Question: I have an application which is basically a plugin manager. This application should be able to deal with an arbitrary numbers of plugins which have the same interface but can behave differently.
To achieve this, the plugins have this class hierarchy:

In this minimal example each plugin has just two methods: 'getName' which returns a hardcoded string and 'geId' which returns a string stored in a text file which will be compiled into a resource file of each plugin.
The thing is: each plugin returns its hardcoded name. But the returned Id is the Id of the plugin in cases (see output).
Why is that? This is the code and the application output:
'''
############# Plugin load ok #############
"Plugin01"
"p01"
############# Plugin load ok #############
"Plugin02"
"p01"
############# ready #############
'''
'''
int main(int argc, char *argv[])
{
QCoreApplication a(argc, argv);
QDir dir(QCoreApplication::applicationDirPath());
foreach(QString fileName, dir.entryList(QDir::Files))
{
QPluginLoader pluginLoader(dir.absoluteFilePath(fileName));
QObject *plugin = pluginLoader.instance();
if(plugin)
{
qDebug() << endl << "############# Plugin load ok #############";
if(dynamic_cast<IPlugin* >(plugin))
{
qDebug() << dynamic_cast<IPlugin* >(plugin)->getName();
qDebug() << dynamic_cast<IPlugin* >(plugin)->getId();
}
}
}
qDebug() << "############# ready #############";
return a.exec();
}
'''
'''
class IPlugin : public QObject
{
Q_OBJECT
public:
IPlugin(QObject *parent = 0) : QObject(parent) {}
virtual ~IPlugin() {}
virtual QString getId() = 0;
virtual QString getName() = 0;
};
'''
'''
class IPlugin01 : public IPlugin
{
public:
IPlugin01(QObject *parent) : IPlugin(parent) {}
virtual ~IPlugin01() {}
};
QT_BEGIN_NAMESPACE
Q_DECLARE_INTERFACE(IPlugin01,
"Plugin01/0.1");
QT_END_NAMESPACE
'''
'''
class Plugin01 : public IPlugin01
{
Q_OBJECT
Q_PLUGIN_METADATA(IID "Plugin01/0.1")
Q_INTERFACES(IPlugin01)
public:
Plugin01(QObject *parent = 0);
virtual QString getId();
virtual QString getName();
};
'''
'''
Plugin01::Plugin01(QObject *parent) :
IPlugin01(parent)
{
}
QString Plugin01::getId()
{
QFile file(":/id.txt");
if(file.open(QIODevice::ReadOnly | QIODevice::Text))
{
return file.readAll();
}
return "";
}
QString Plugin01::getName()
{
return "Plugin01";
}
'''
'''
p01
'''
'''
class IPlugin02 : public IPlugin
{
public:
IPlugin02(QObject *parent) : IPlugin(parent) {}
virtual ~IPlugin02() {}
};
QT_BEGIN_NAMESPACE
Q_DECLARE_INTERFACE(IPlugin02,
"Plugin02/0.1");
QT_END_NAMESPACE
'''
'''
class Plugin02 : public IPlugin02
{
Q_OBJECT
Q_PLUGIN_METADATA(IID "Plugin02/0.1")
Q_INTERFACES(IPlugin02)
public:
Plugin02(QObject *parent = 0);
virtual QString getId();
virtual QString getName();
};
'''
'''
Plugin02::Plugin02(QObject *parent) :
IPlugin02(parent)
{
}
QString Plugin02::getId()
{
QFile file(":/id.txt");
if(file.open(QIODevice::ReadOnly | QIODevice::Text))
{
return file.readAll();
}
return "";
}
QString Plugin02::getName()
{
return "Plugin02";
}
'''
'''
p02
'''
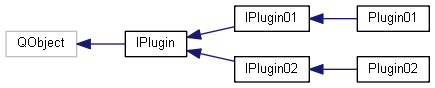
Answer: Resource path are "global", so, ':/id.txt' is incorrect. You should design your resource structure in other way. Or you should load resources manually.